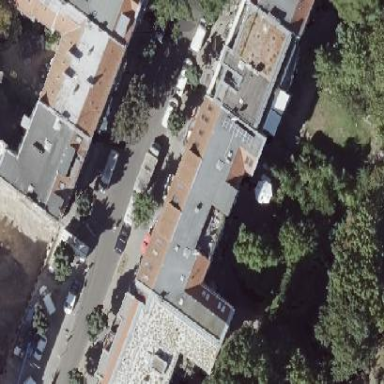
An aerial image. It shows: Residential building with unique quadruple saltbox roof shape.